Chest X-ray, PA view. Patient: 25 years old, sex M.
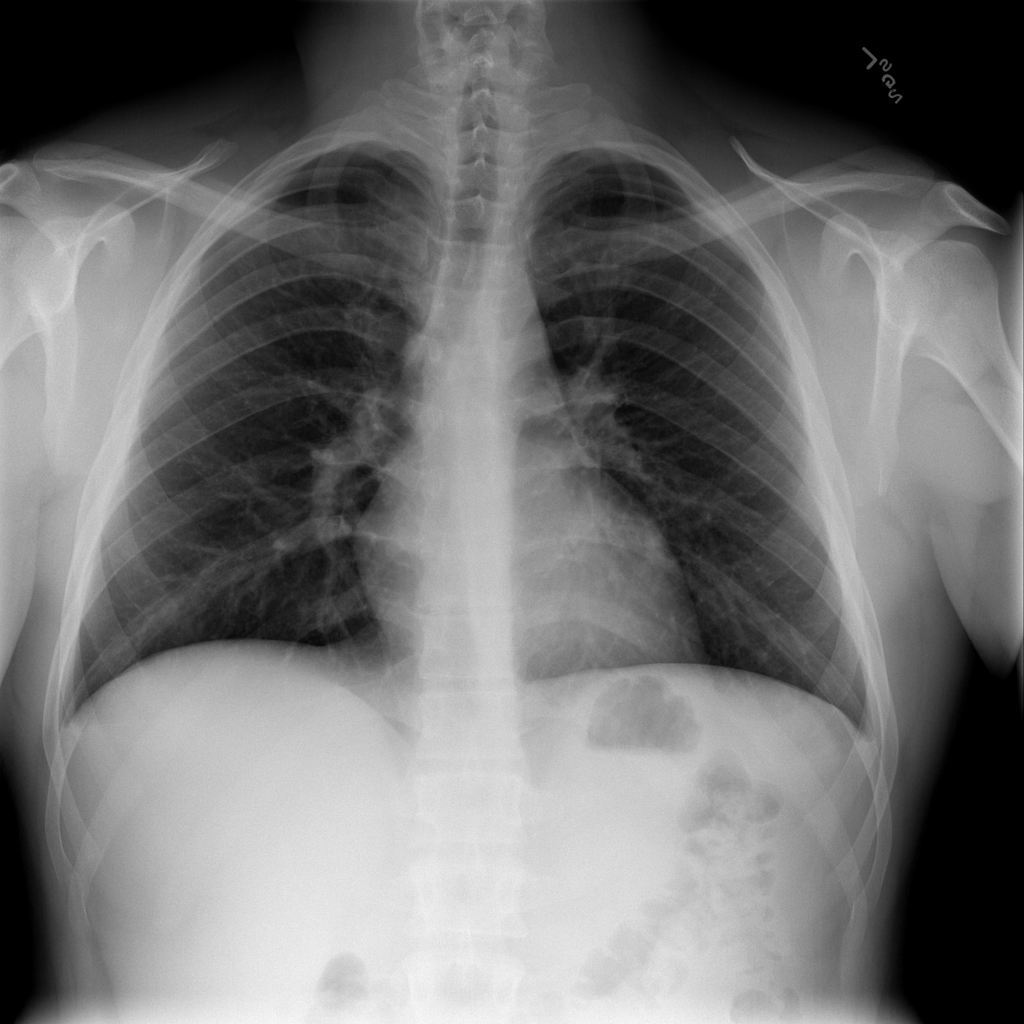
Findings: No Finding